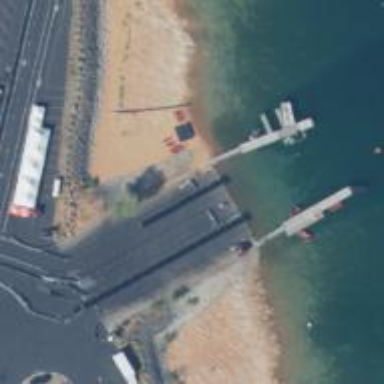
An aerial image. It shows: Slipway for leisure land vehicles on service road.